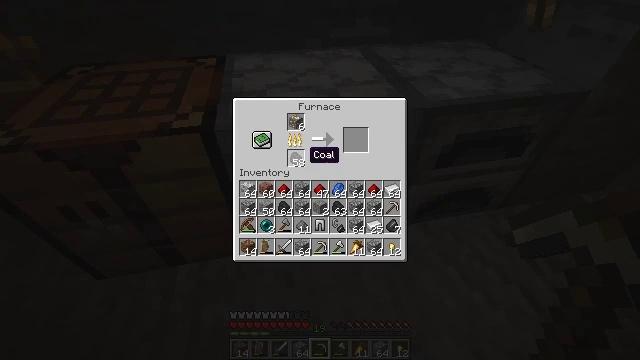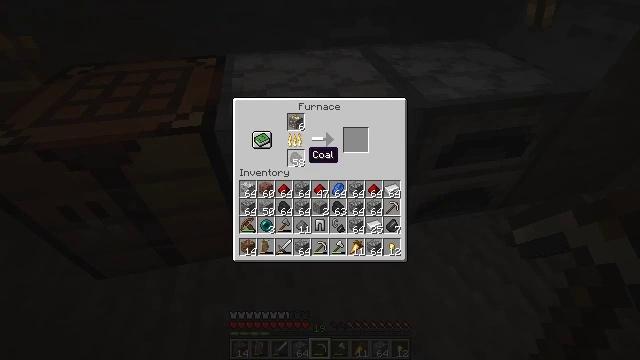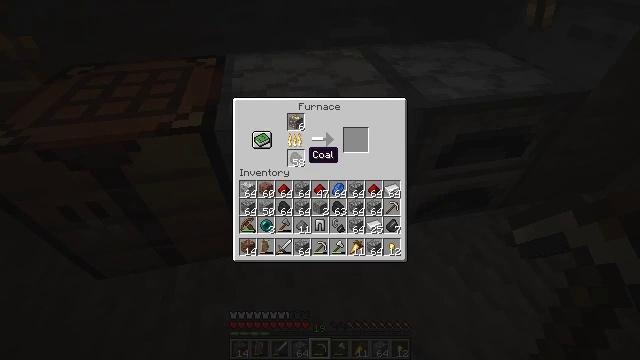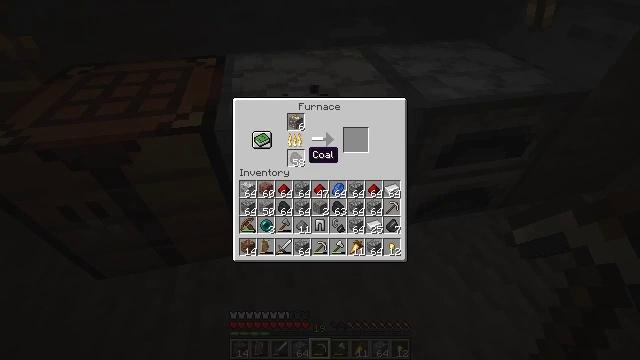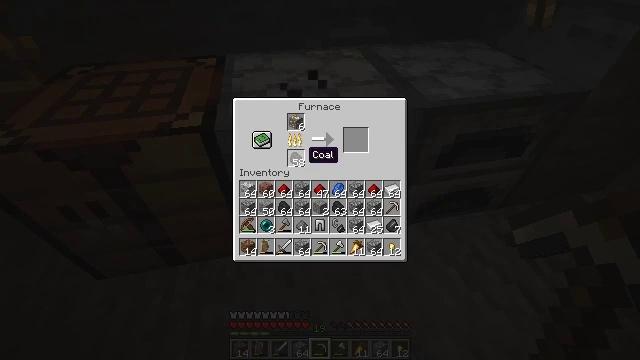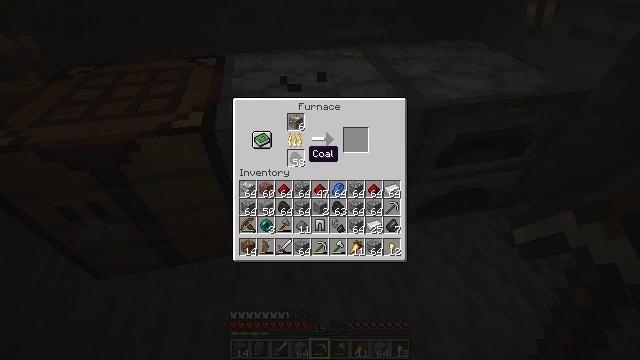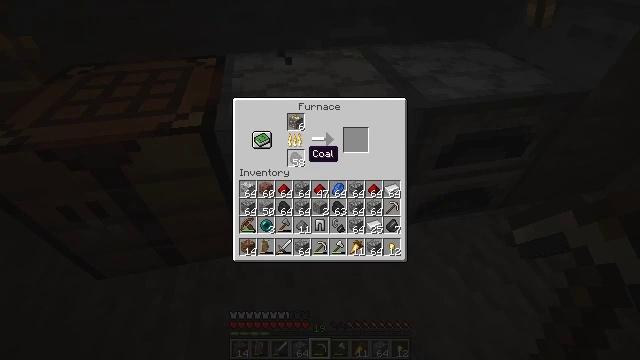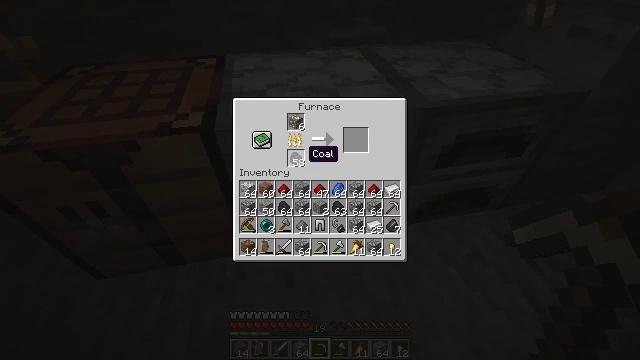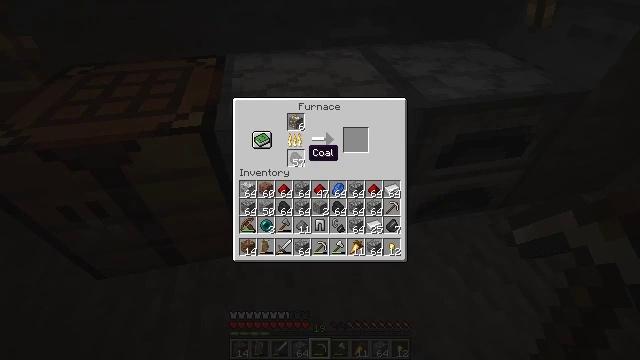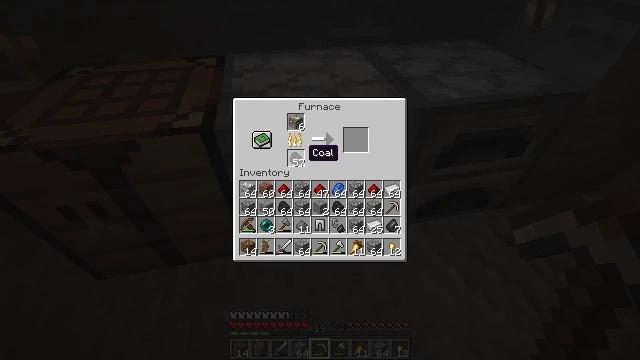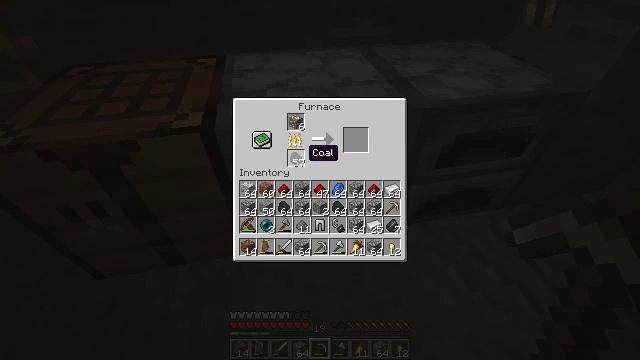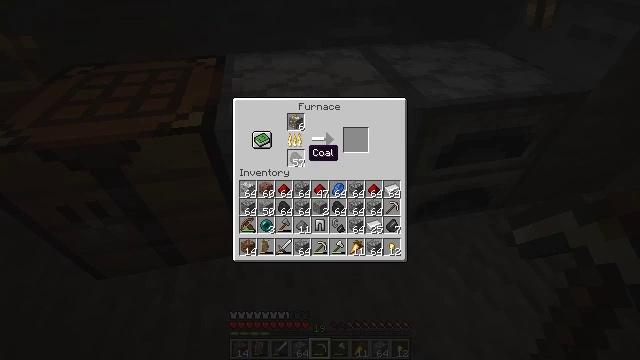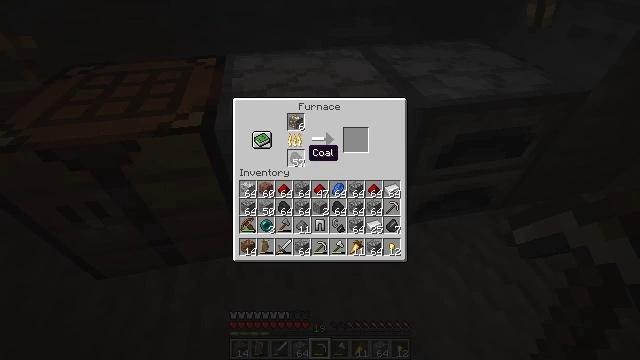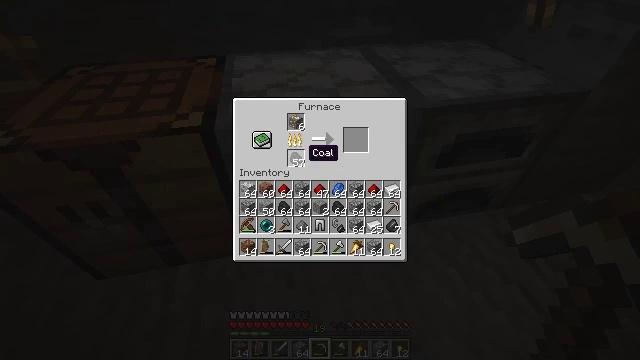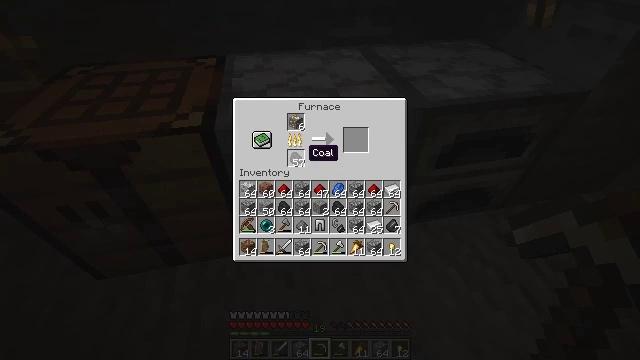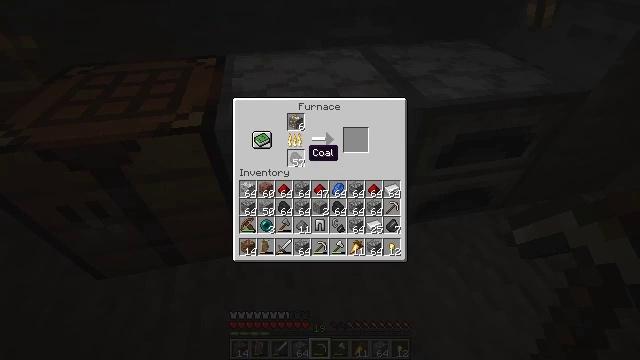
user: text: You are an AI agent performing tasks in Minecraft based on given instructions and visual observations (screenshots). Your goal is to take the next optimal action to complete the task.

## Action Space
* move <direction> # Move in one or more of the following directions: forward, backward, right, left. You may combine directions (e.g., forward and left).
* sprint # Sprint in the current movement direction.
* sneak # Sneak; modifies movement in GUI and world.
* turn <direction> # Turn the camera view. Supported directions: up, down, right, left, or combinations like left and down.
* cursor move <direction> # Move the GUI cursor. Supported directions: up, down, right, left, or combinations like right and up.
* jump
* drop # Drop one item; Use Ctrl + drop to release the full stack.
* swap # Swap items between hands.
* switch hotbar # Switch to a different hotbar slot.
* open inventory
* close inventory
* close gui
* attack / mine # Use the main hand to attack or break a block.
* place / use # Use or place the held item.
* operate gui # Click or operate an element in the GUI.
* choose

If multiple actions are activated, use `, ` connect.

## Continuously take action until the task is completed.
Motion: motion action
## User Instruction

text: Remove a crossbow from the inventory.
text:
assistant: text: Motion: no_op
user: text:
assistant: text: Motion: no_op
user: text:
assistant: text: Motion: no_op
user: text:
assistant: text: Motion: sneak
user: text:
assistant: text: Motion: sneak
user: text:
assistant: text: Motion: sneak
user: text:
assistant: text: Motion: sneak
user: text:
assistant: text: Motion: sneak, attack / mine
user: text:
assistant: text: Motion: sneak, attack / mine
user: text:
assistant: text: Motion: sneak, attack / mine
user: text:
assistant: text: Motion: sneak
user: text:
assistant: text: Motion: sneak
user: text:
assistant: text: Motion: sneak
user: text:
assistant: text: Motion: sneak
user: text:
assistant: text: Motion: sneak
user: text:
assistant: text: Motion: sneak
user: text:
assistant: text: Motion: sneak
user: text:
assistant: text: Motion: sneak
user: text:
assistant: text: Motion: sneak
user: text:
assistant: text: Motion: sneak
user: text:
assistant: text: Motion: sneak
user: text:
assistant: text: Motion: sneak
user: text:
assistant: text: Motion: sneak
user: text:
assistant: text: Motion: sneak
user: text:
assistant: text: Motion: sneak
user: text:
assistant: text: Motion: sneak
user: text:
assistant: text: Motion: sneak, turn right and down
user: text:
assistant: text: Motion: sneak, turn right and down
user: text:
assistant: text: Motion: sneak, turn right and down
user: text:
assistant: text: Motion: sneak, turn right and down